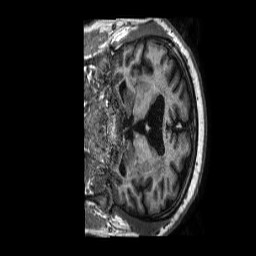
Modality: T1w
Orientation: coronal
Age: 54
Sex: male
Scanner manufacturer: philips
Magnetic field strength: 1.5 T
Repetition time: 0.007826 s
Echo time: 0.003567 s